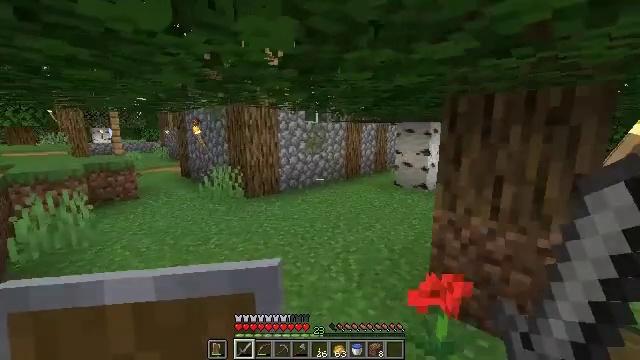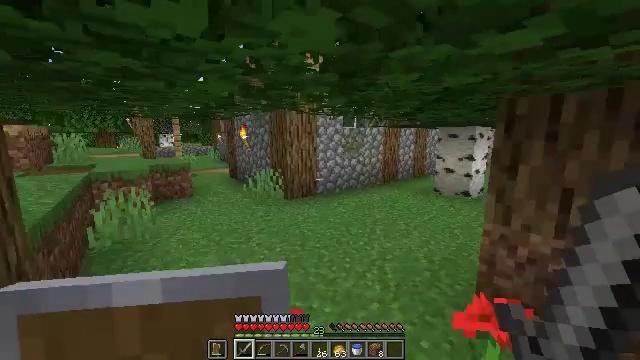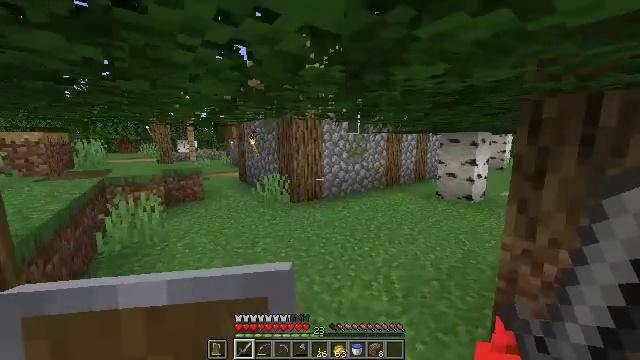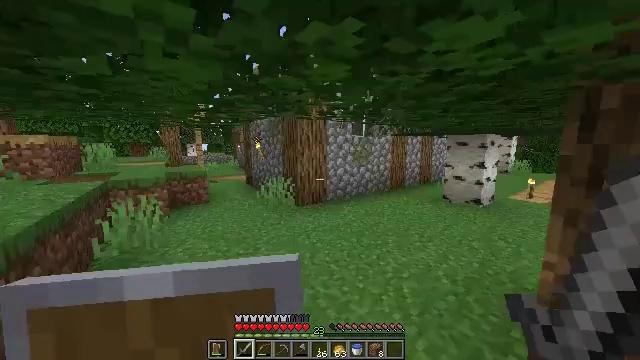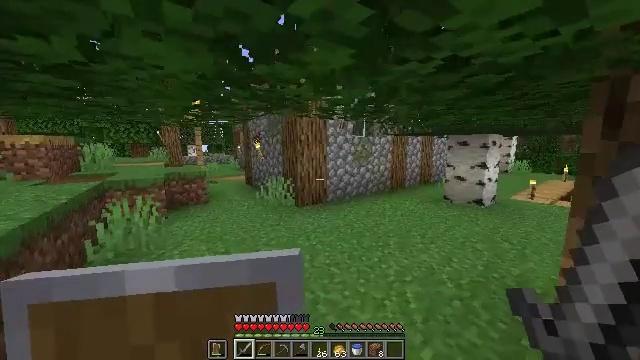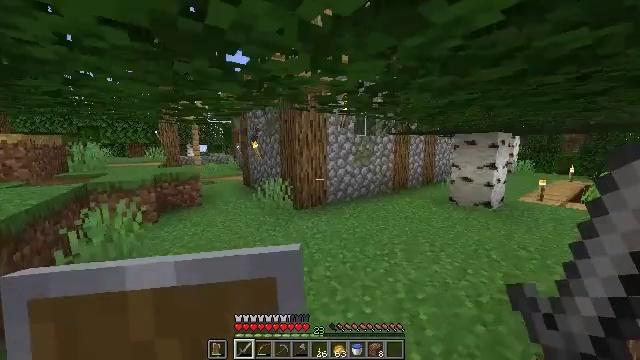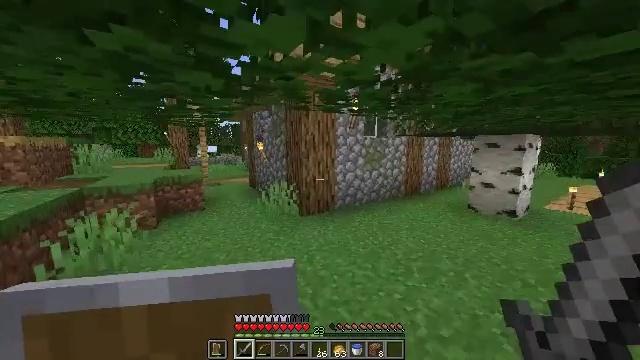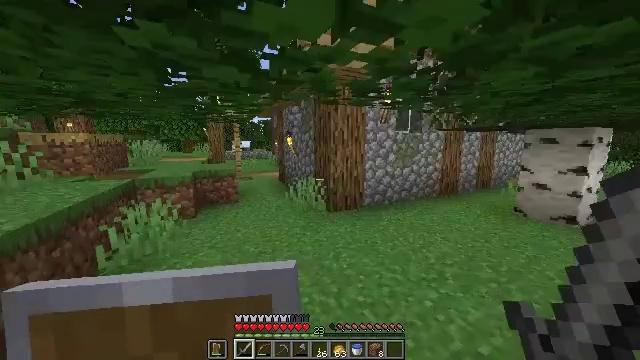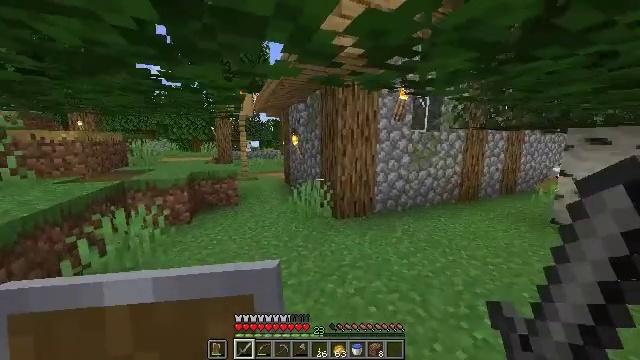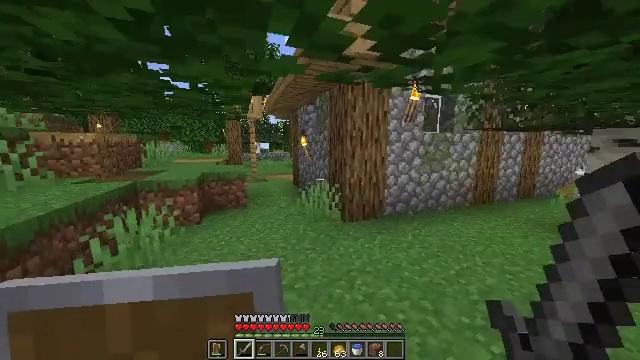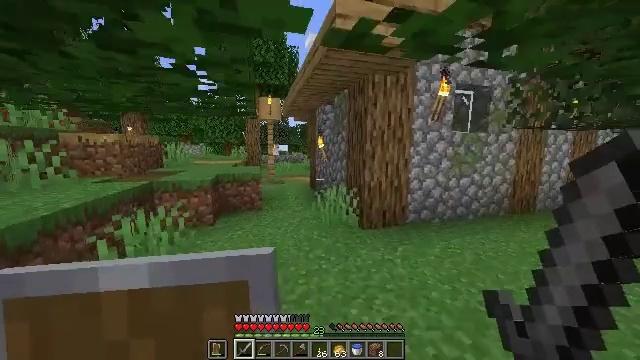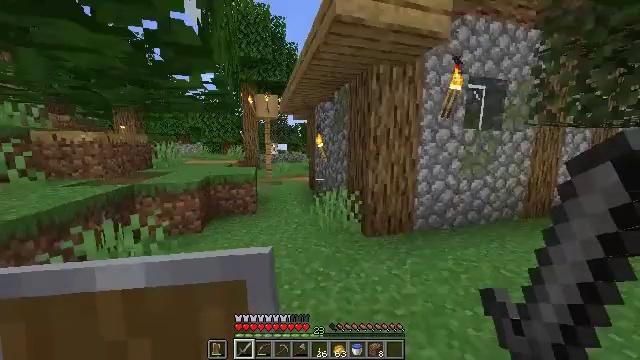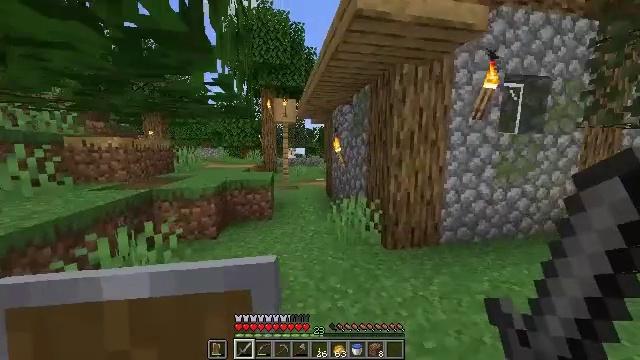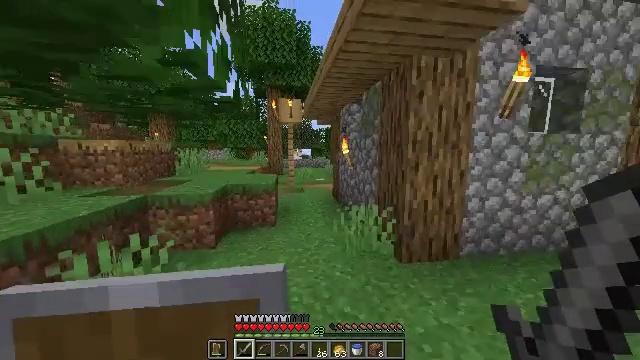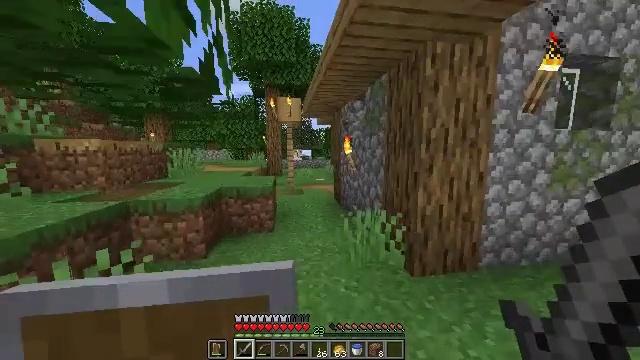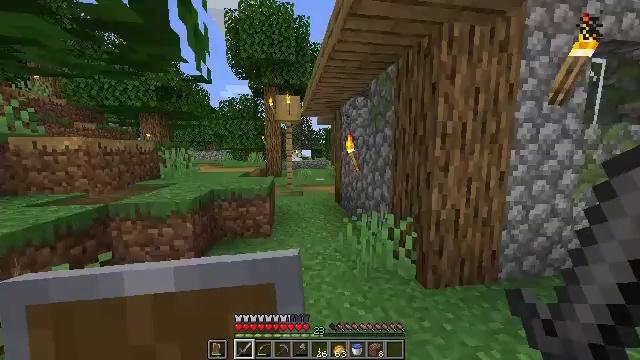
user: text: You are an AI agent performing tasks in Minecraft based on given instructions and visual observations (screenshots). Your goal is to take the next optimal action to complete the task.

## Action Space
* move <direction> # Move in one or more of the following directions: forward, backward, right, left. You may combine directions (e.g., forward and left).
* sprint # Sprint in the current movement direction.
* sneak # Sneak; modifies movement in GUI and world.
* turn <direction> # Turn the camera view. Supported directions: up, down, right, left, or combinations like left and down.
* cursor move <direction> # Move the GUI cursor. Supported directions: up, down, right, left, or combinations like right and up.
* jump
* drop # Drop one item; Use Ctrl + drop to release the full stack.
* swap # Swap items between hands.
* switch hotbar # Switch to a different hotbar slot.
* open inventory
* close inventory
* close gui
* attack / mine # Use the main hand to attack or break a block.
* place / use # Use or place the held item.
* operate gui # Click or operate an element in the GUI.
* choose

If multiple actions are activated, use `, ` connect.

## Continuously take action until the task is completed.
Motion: motion action
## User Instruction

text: Combine blue wool and planks to craft a blue bed.
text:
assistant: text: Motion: move forward, sprint, turn left
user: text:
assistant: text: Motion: move forward, turn left
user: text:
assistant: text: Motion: move forward, turn left
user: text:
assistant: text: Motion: move forward
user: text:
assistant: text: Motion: move forward
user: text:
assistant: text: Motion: move forward, turn left
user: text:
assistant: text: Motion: move forward, turn left and down
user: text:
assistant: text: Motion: move forward, turn left
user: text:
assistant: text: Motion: move forward, turn left
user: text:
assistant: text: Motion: move forward, turn left
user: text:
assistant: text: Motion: move forward, sprint
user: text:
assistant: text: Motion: move forward, sprint, turn left and up
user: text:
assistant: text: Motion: move forward, turn left
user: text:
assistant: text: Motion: move forward
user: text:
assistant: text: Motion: move forward
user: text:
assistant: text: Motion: move forward
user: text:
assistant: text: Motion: move forward
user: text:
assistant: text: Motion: move forward
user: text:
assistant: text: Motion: move forward
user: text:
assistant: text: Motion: move forward
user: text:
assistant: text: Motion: move forward
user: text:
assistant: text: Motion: move forward
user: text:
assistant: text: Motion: move forward
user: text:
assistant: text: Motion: move forward
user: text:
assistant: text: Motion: move forward
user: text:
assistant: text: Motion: move forward
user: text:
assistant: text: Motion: move forward
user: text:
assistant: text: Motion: move forward
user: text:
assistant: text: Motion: move forward
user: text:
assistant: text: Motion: move forward, turn left and up